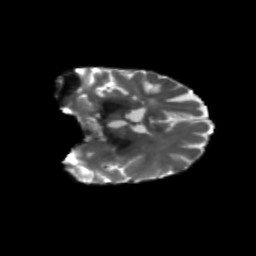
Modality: T2w
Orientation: coronal
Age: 50
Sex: female
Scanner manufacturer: siemens
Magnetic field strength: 3 T
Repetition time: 5.47 s
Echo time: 0.0854 s